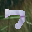
Label: 7